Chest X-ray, PA view. Patient: 48 years old, sex F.
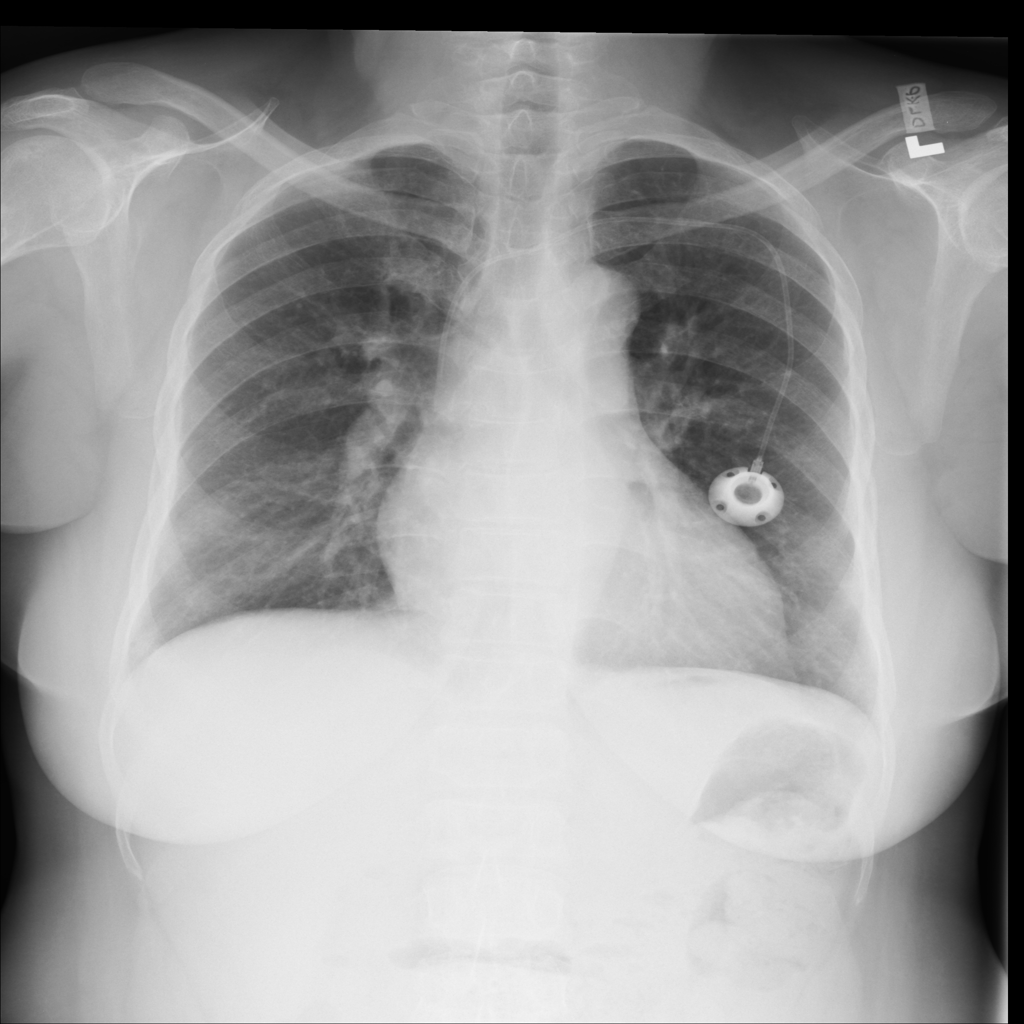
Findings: No Finding